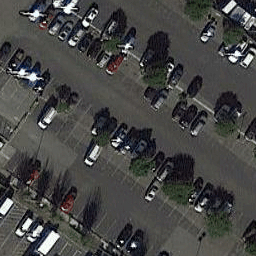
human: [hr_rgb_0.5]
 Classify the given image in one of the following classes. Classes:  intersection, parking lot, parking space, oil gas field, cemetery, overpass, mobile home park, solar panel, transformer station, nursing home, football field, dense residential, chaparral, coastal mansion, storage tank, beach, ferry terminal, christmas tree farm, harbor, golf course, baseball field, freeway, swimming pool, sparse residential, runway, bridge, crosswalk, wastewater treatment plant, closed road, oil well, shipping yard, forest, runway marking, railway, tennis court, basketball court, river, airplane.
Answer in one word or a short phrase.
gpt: parking lot